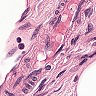
Metastatic tissue present: no